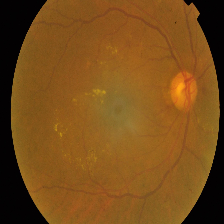
Diabetic retinopathy grade: Proliferative DR